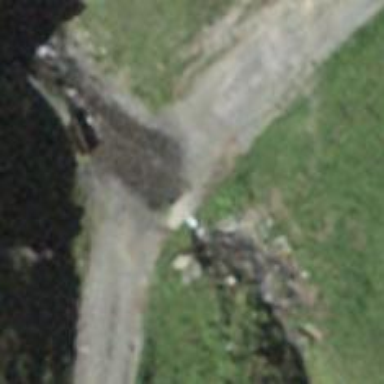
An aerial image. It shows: Culvert tunnel.